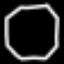
Label: octagon